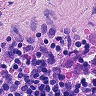
Metastatic tissue present: no